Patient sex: F
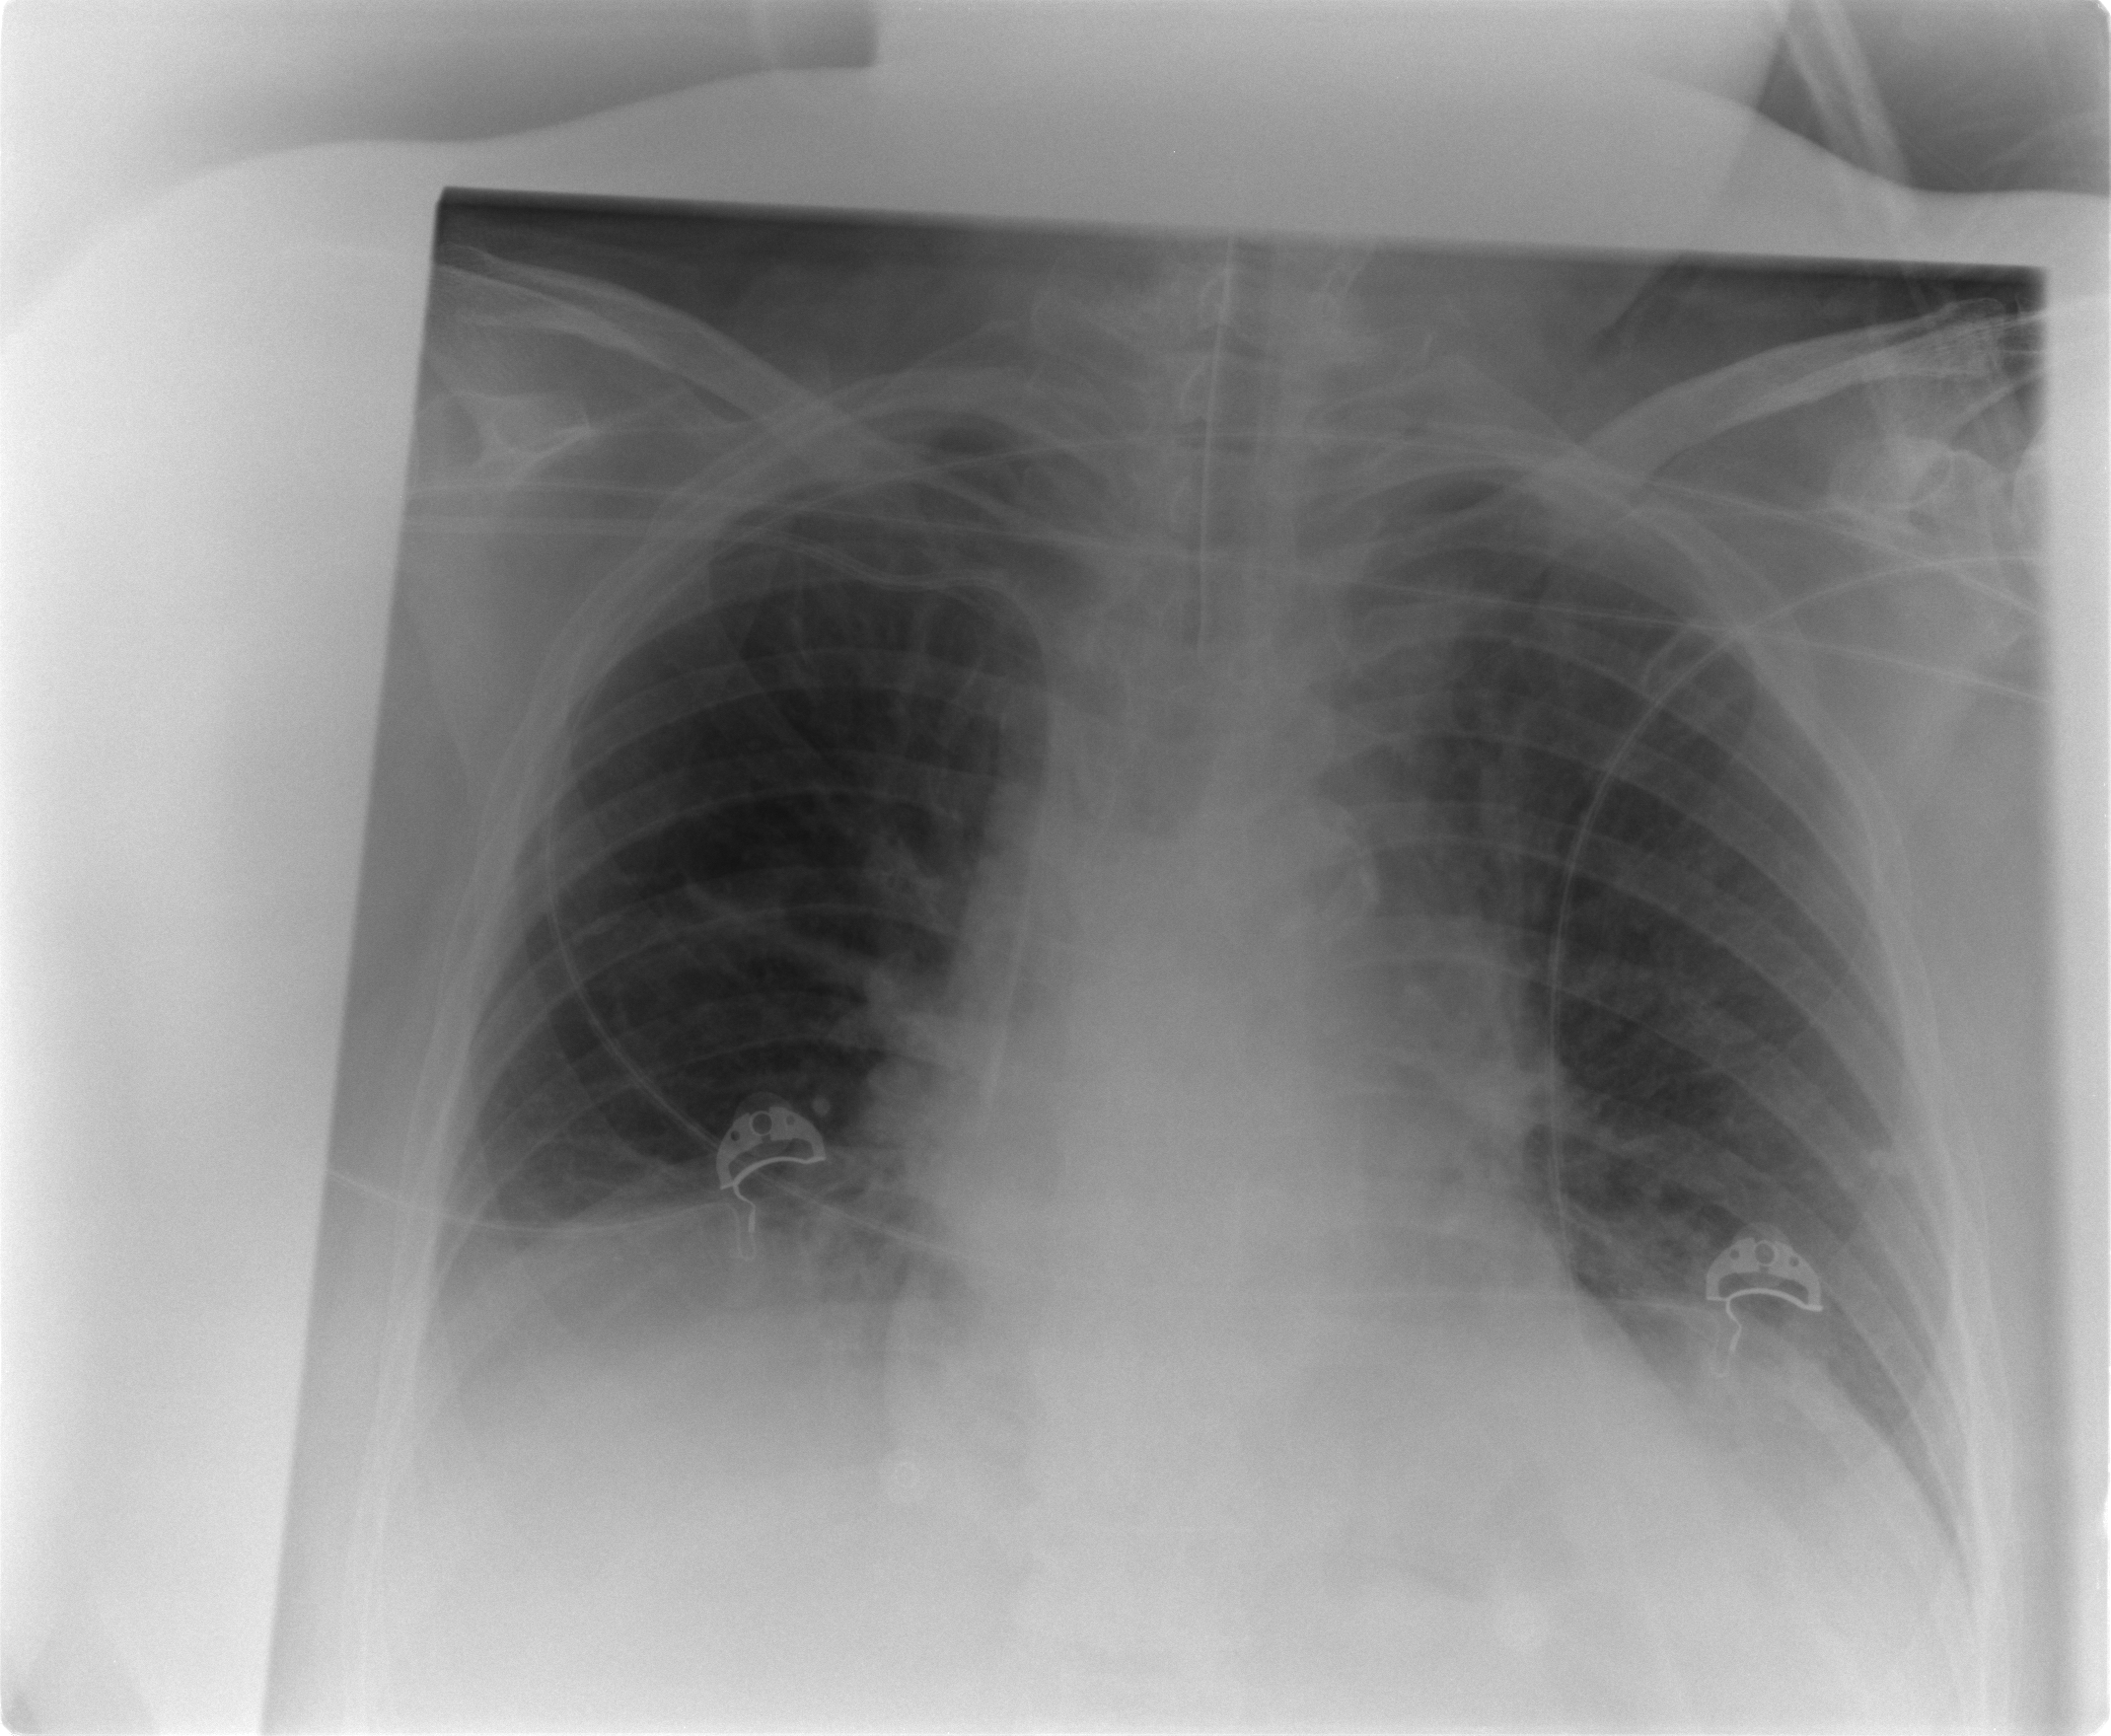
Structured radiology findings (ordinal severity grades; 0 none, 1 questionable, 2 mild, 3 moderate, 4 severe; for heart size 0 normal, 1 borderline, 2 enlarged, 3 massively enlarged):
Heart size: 1
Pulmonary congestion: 2
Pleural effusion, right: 2
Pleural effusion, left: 1
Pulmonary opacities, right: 0
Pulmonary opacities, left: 0
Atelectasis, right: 2
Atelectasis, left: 2